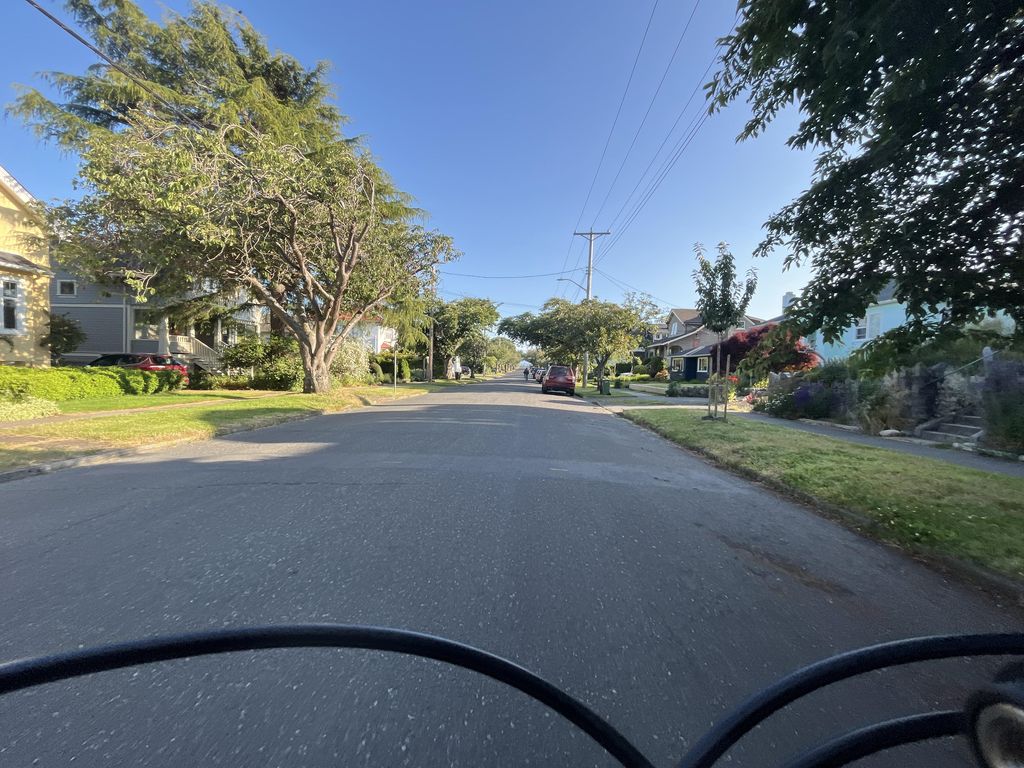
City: victoria